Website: lowes
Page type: stored-credit-cards
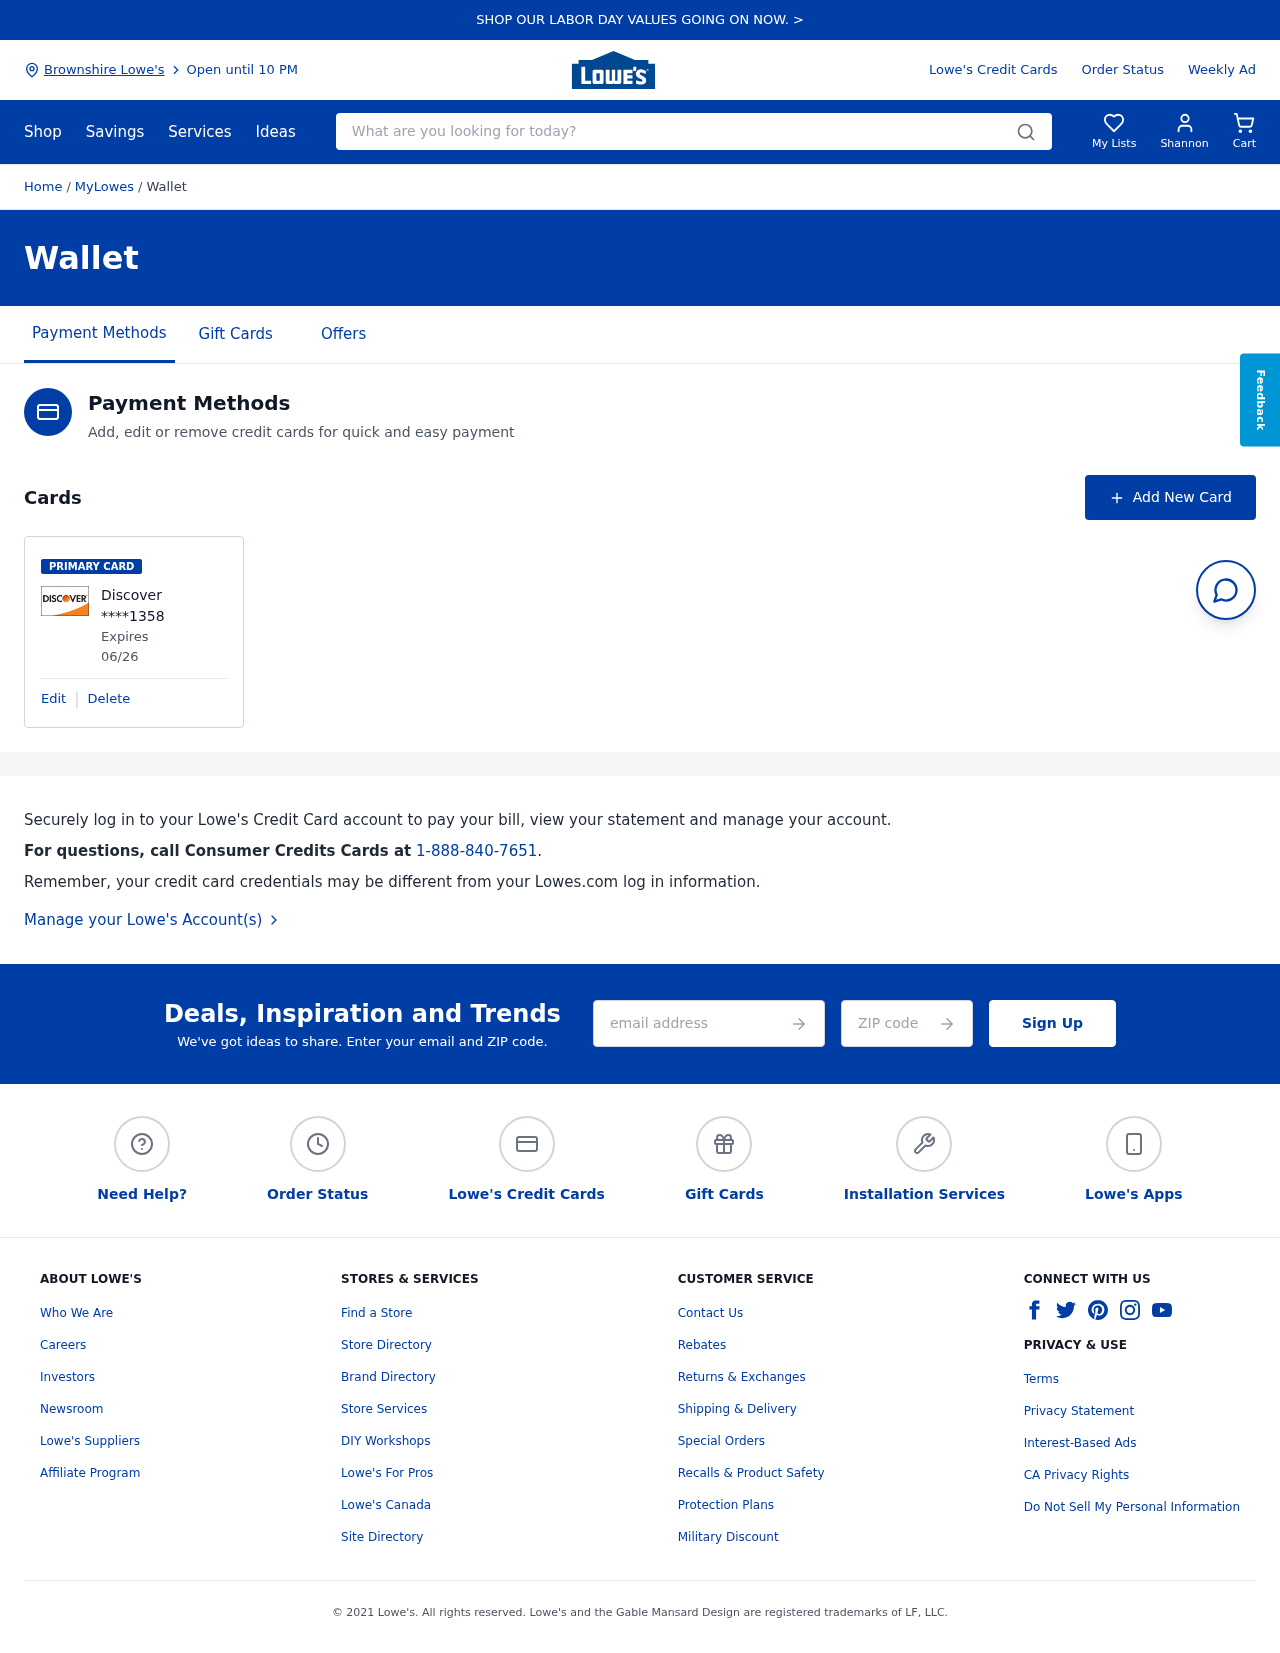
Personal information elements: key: PII_CARD_EXPIRY
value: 06/26
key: PII_CARD_LAST4
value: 1358
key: PII_CARD_TYPE
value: Discover
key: PII_CITY
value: Brownshire Lowe's
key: PII_EMAIL
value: shannon_thornton@yahoo.com
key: PII_FIRSTNAME
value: Shannon
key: PII_POSTCODE
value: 71823
Search elements: key: HEADER_SEARCH
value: What are you looking for today?